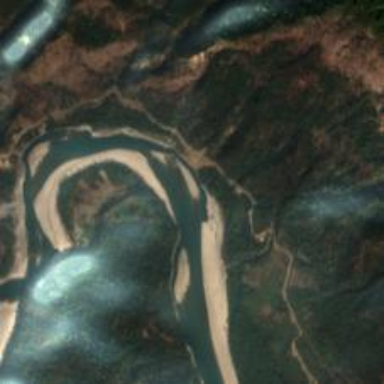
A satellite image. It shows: Beautiful river scene.